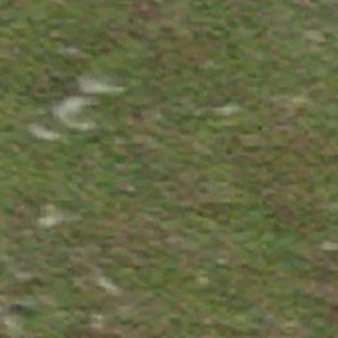
Label: other